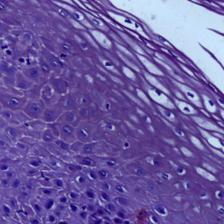
Diagnosis: Normal